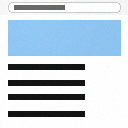
Screen state: on